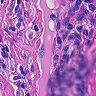
Metastatic tissue present: yes